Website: walmart
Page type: payment
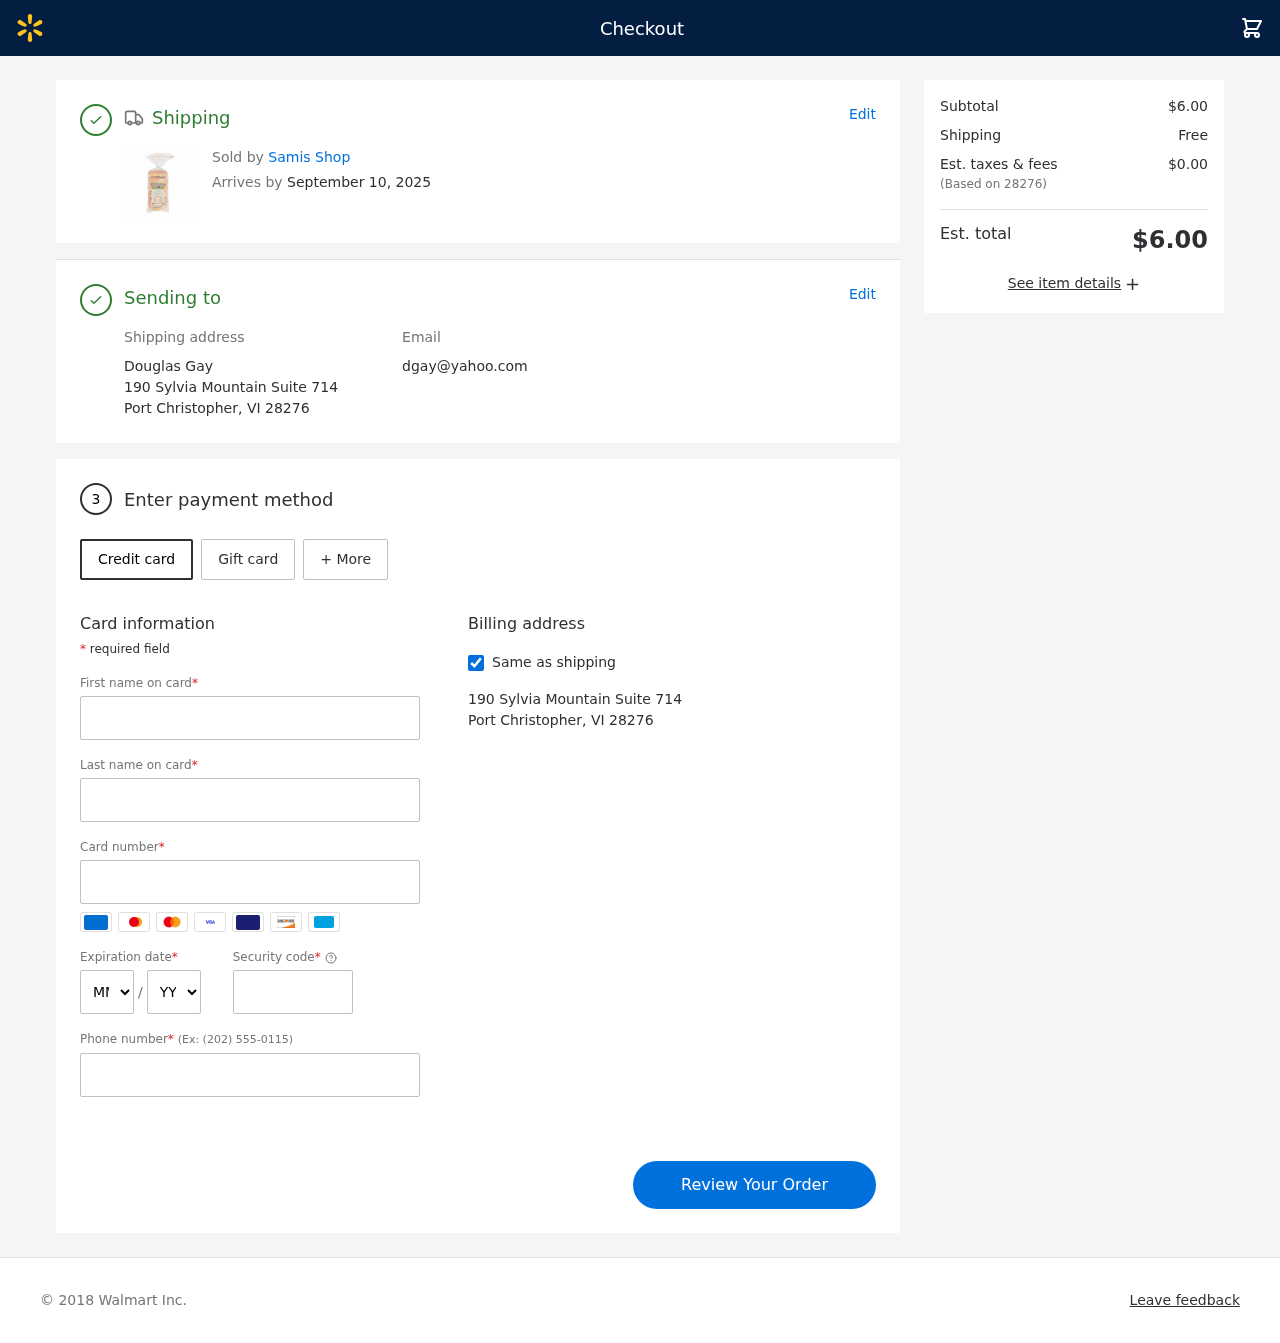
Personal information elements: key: PII_CARD_CVV
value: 347
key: PII_CARD_EXPIRY_MONTH
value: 03
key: PII_CARD_EXPIRY_YEAR
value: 27
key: PII_CARD_NUMBER
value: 6530 7021 4458 7802
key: PII_CITY_STATE_ZIP
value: Port Christopher, VI 28276
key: PII_EMAIL
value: dgay@yahoo.com
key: PII_FIRSTNAME
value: Douglas
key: PII_FULLNAME
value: Douglas Gay
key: PII_LASTNAME
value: Gay
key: PII_PHONE
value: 9947164093
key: PII_POSTCODE
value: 28276
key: PII_STREET
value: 190 Sylvia Mountain Suite 714
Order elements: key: ORDER_DELIVERY_DATE
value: September 10, 2025
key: ORDER_SUBTOTAL
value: $6.00
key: ORDER_SHIPPING_COST
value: Free
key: ORDER_TAX
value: $0.00
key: ORDER_TOTAL
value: $6.00